Field crop: maize
Growth stage: 2
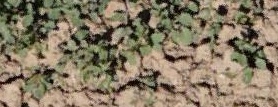
Species: convolvulus